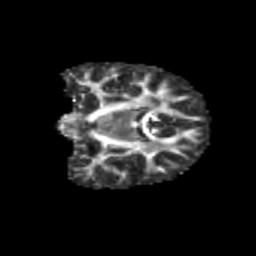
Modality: FA
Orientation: coronal
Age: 11
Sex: female
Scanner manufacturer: siemens
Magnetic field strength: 3 T
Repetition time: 3.8 s
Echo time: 0.07 s